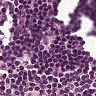
Metastatic tissue present: no